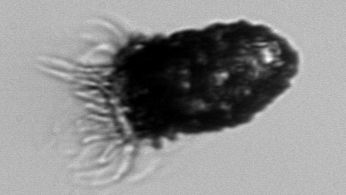
Label: Stenosemella_pacifica